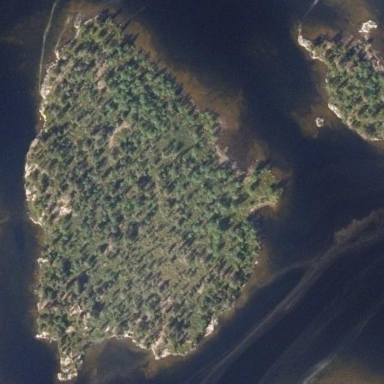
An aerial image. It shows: Islet.